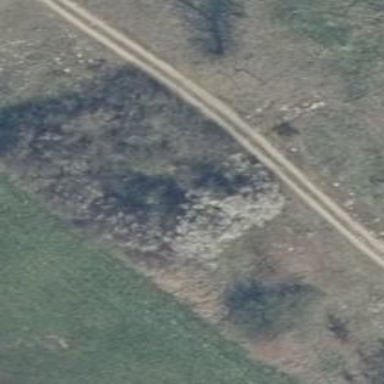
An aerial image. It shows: Patch of scrub vegetation.